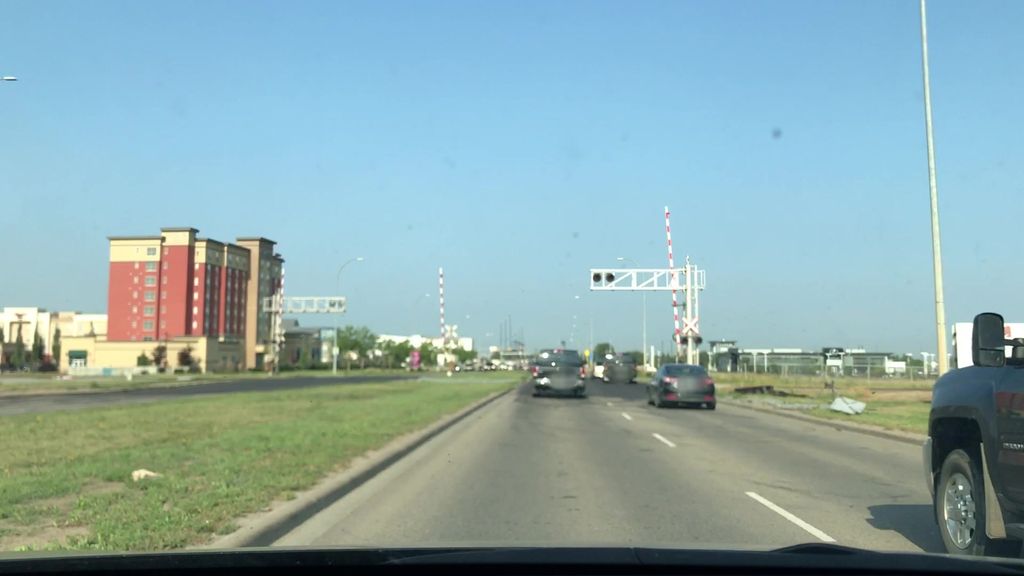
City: edmonton